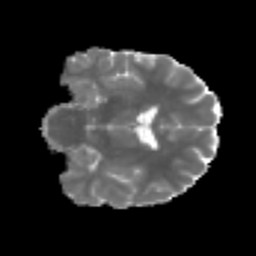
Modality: MD
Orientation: coronal
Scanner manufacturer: siemens
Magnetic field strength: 3 T
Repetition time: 3.6 s
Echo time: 0.092 s